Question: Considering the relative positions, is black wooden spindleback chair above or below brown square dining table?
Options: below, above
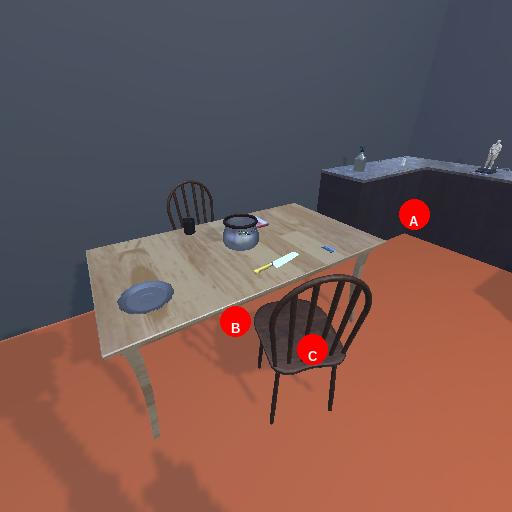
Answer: below